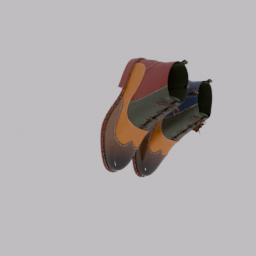
Label: people